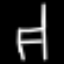
Label: chair